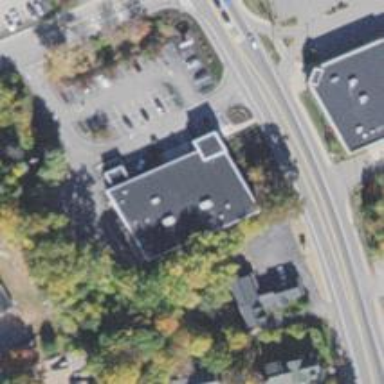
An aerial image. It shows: Pharmacy providing healthcare services.